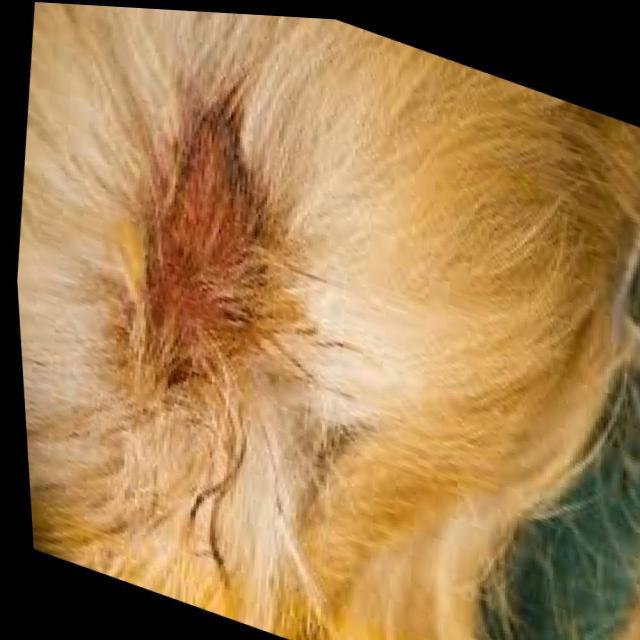
Canine dermatitis — inflammation of the skin presenting with erythema, pruritus, papules, and excoriation. May be allergic, contact, or atopic in origin.